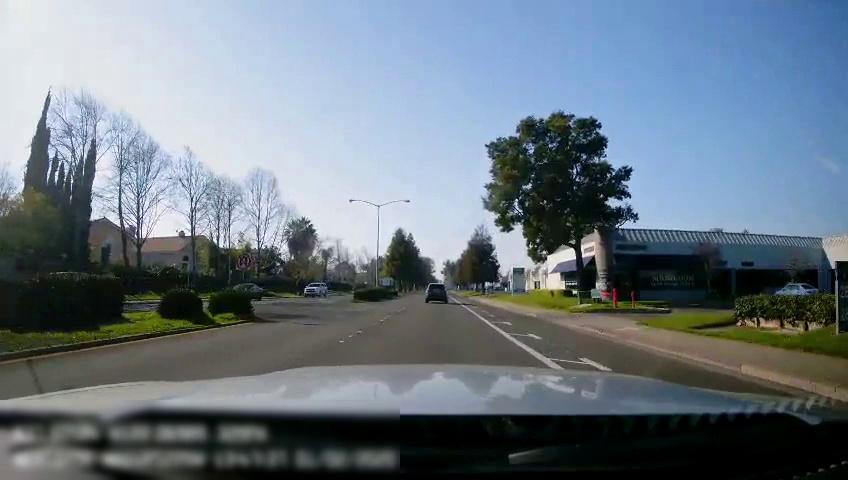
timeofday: Day
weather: Sunny
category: Drivable Space
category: Drivable Space
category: Vehicles | SUV
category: Vehicles | Car
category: Vehicles | SUV
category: Vehicles | Car
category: Lanes | Current Lane
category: Lanes | Current Lane
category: Traffic | Signs